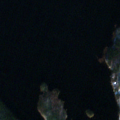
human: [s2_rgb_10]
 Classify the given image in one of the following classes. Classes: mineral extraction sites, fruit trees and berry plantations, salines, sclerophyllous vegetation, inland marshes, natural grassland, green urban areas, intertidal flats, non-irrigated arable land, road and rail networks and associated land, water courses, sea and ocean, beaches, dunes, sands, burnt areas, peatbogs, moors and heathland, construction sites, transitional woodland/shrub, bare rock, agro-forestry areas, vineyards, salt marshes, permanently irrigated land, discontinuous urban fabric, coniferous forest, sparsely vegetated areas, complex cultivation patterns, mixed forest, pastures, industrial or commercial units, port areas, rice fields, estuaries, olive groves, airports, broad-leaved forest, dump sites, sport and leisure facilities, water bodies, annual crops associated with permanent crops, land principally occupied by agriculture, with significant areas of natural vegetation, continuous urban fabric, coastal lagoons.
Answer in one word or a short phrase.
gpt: coniferous forest, mixed forest, water bodies